Question: I was wondering how can i change the default styles of Mollie Plugin in Shopware 6?
what i tried so far:
1. using css to change credit-card components styles
2. using jQuery and Javascript to overwriting CSS in JS files
3. tried to change Plugin JS files directly but I need to build:storefront (and with next update it all will lost)
all things that I already tried didn't work.
please if you have any idea i really appreciated.
I need to change this red color:

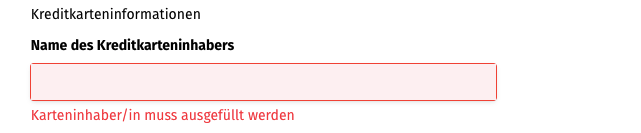
Answer: The code is in an iframe, you cannot change it directly.
But if you look at the src of the iframe, the Moolie server accepts parameters for the background color. This can theoretically be changed from Shopware 6 side by adapting the module. (see <URL>
Anyways, the Mollie module does not seem to use the standard error color from the Theme. I would consider this a shortcoming / bug in the module and recommend you try to report it to the module vendor.
<URL>